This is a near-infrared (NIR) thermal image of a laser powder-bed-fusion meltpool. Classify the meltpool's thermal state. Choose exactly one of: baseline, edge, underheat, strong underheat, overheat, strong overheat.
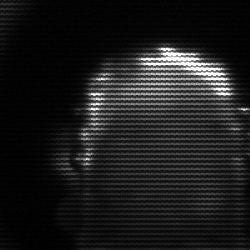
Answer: baseline